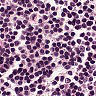
Metastatic tissue present: no